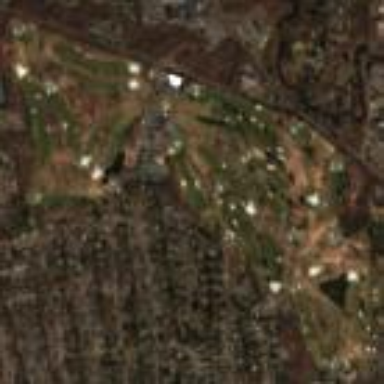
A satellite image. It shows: Golf course surrounded by greenery.